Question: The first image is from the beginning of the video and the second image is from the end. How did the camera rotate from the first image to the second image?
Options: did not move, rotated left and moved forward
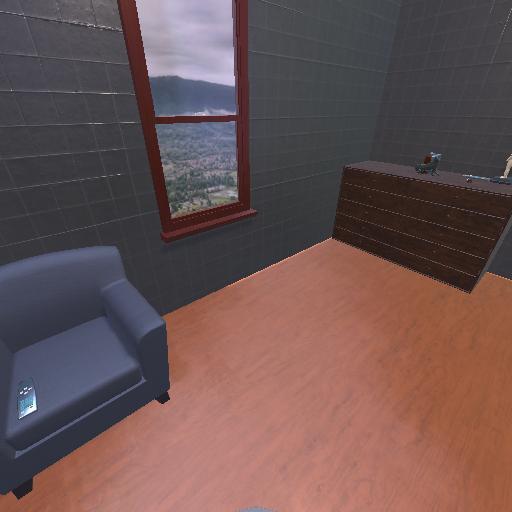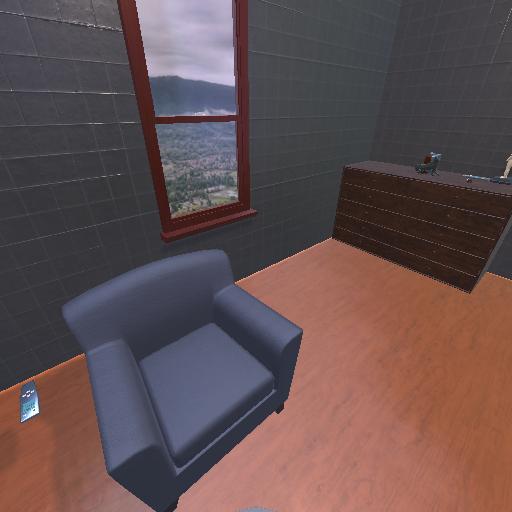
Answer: did not move